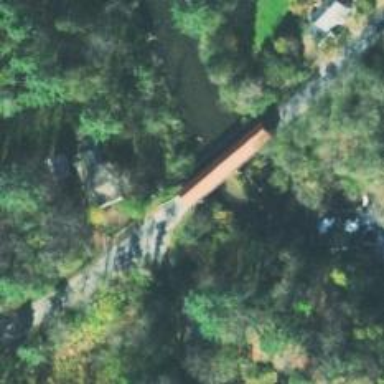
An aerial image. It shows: Covered bridge over tertiary road.